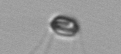
Label: Chaetoceros